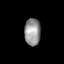
Tissue: lung
Cell type: Epithelial cells
Senescence score: 0.5432
Nuclear area (px): 430
Mean DAPI intensity: 148.144